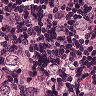
Metastatic tissue present: yes